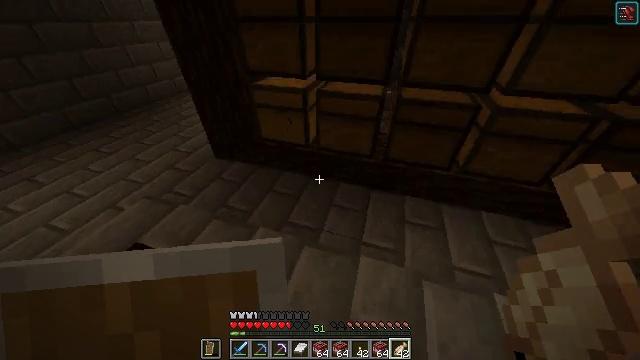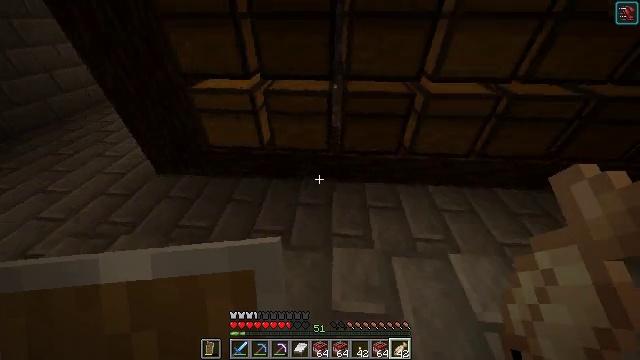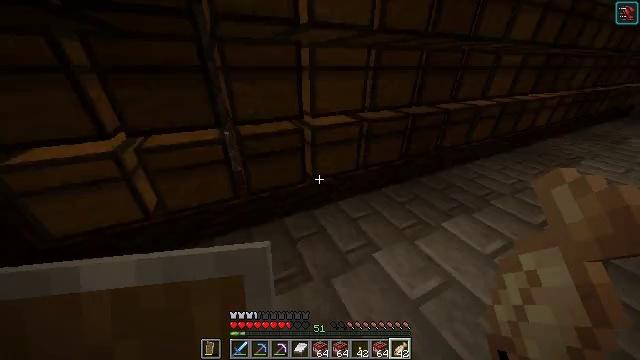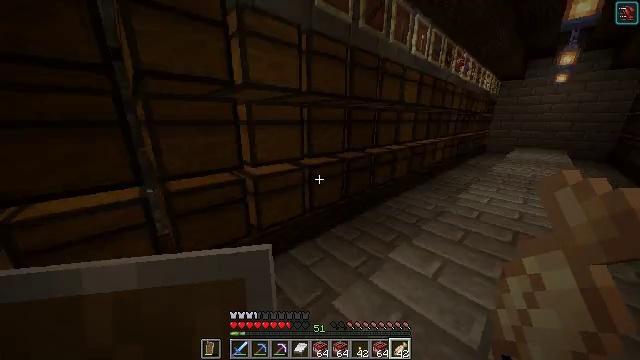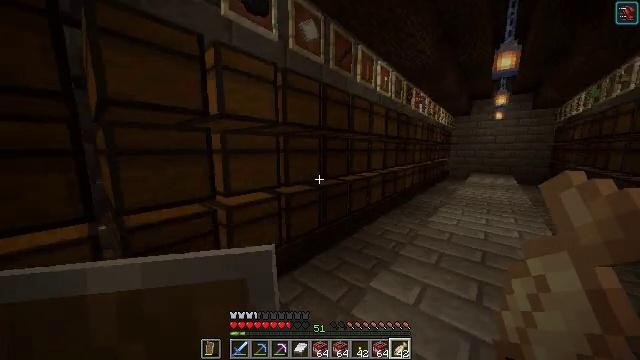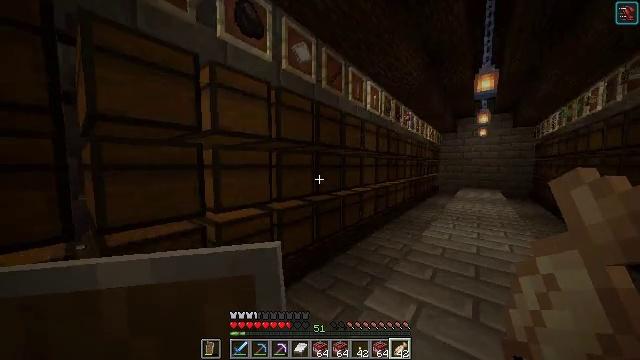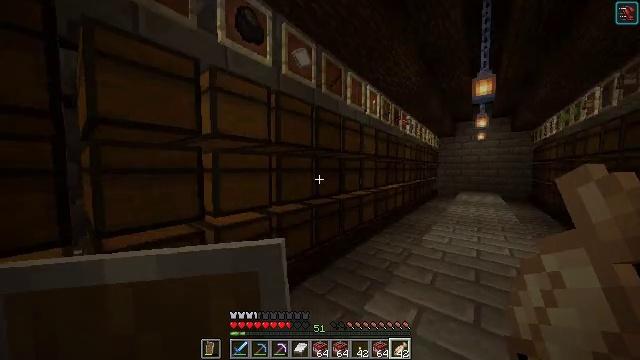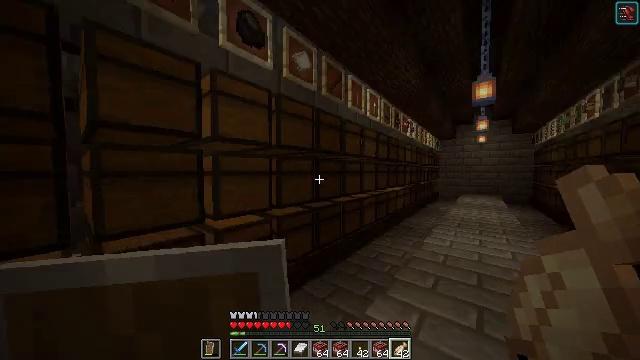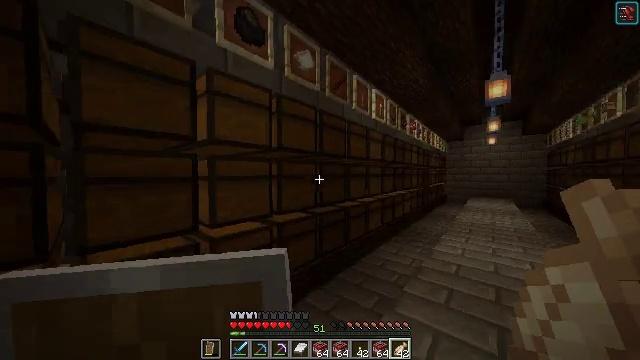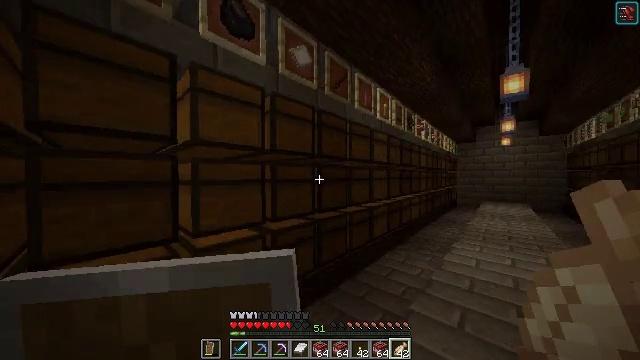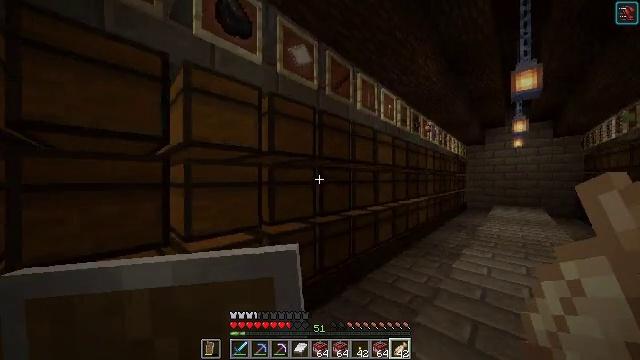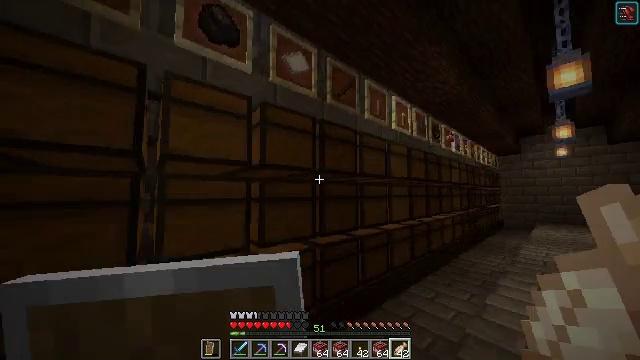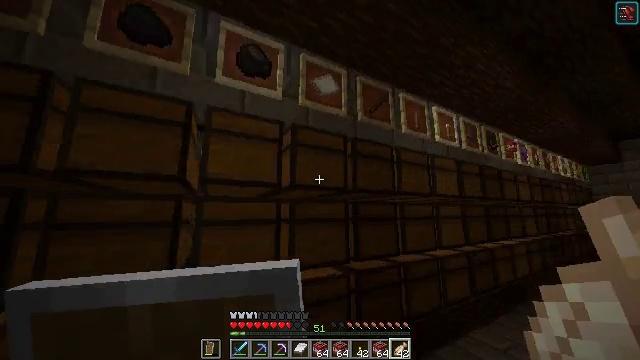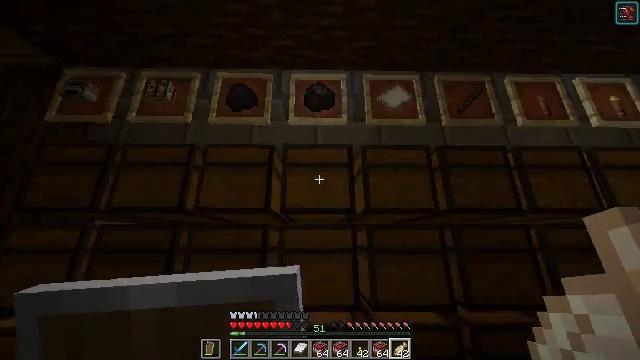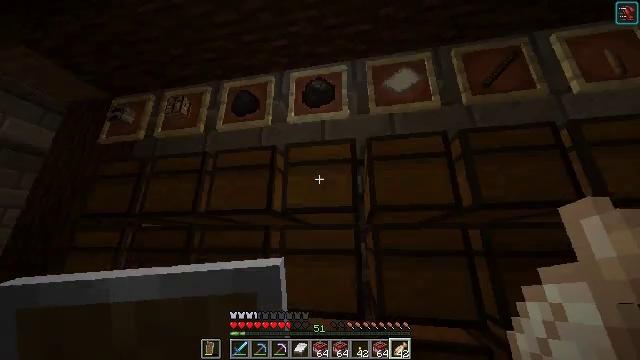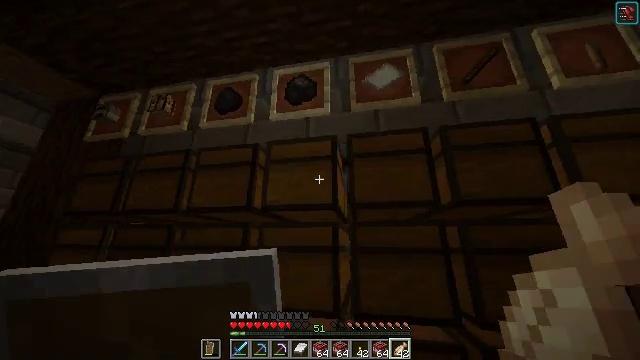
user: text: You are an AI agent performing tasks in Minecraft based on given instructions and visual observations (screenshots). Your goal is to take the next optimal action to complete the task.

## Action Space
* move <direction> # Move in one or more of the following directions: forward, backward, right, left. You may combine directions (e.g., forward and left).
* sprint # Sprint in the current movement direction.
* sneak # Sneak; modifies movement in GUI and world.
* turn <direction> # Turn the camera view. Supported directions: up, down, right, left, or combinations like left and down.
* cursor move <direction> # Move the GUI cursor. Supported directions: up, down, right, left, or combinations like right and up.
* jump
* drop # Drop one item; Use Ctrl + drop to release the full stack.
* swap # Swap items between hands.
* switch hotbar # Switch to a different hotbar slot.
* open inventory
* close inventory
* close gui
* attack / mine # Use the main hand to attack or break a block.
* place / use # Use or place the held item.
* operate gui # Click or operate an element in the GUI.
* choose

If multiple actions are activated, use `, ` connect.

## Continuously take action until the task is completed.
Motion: motion action
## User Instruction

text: Combine gunpowder and sand to craft TNT.
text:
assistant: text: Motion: turn right
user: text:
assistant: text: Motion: turn right and up
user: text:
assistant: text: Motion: turn right and up
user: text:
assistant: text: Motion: turn right and up
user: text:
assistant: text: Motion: turn right and up
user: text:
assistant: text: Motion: turn up
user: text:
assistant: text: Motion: move forward
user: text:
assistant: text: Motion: move forward and move right, turn left
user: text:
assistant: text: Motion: move forward and move right, turn left
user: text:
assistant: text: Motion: move forward and move right, turn left
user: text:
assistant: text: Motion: move forward and move right, turn left and up
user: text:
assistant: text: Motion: move forward and move right, turn left and up
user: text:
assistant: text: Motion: move forward and move right, turn left and up
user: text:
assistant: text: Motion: move right, turn left
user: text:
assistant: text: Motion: move right
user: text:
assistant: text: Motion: move right
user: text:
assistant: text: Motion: move right
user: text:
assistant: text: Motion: move right, turn right
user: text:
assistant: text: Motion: move right, turn right and down
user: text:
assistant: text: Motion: move right, turn right and down
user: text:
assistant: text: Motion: move right, turn right
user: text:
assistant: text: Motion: move right
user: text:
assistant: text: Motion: move right
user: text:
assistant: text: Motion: move right
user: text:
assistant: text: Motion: move right
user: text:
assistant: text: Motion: move forward and move right
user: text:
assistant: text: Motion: move forward and move right
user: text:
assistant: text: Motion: move forward and move right
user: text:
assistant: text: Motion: move forward and move right
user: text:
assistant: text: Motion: move forward and move right